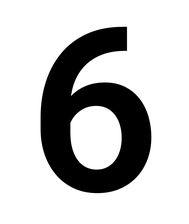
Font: Roboto_SemiBold